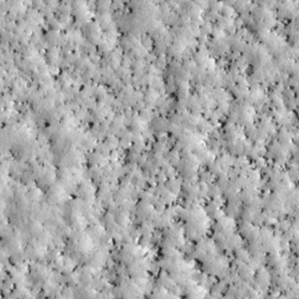
Label: non_frost